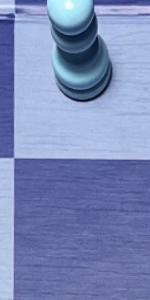
Label: Empty